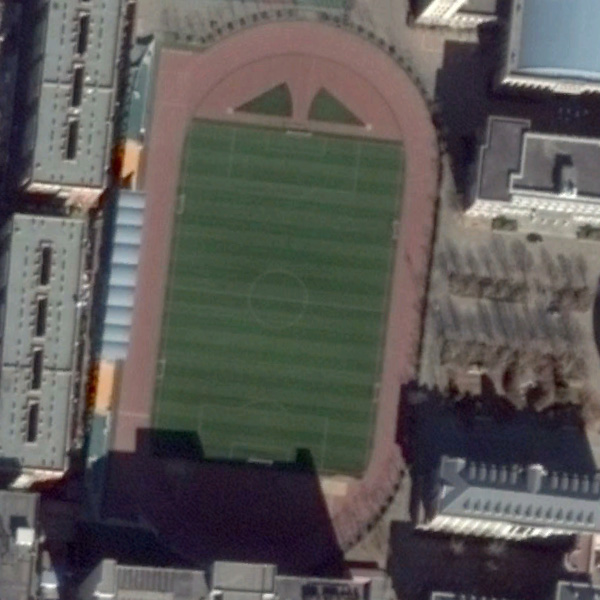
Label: Playground